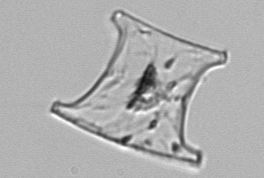
Label: Eucampia